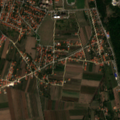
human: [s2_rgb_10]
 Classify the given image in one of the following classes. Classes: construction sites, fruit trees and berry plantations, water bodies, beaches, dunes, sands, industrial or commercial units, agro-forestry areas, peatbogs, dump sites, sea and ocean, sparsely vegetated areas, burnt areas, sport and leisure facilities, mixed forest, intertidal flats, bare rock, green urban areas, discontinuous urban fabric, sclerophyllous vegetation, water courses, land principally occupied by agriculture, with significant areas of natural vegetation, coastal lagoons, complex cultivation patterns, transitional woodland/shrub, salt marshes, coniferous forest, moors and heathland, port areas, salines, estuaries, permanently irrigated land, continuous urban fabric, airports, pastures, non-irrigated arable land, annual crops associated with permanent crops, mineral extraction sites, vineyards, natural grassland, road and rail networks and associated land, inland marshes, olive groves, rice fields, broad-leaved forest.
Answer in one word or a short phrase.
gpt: discontinuous urban fabric, sport and leisure facilities, non-irrigated arable land, complex cultivation patterns, land principally occupied by agriculture, with significant areas of natural vegetation, broad-leaved forest, transitional woodland/shrub